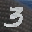
Label: 3